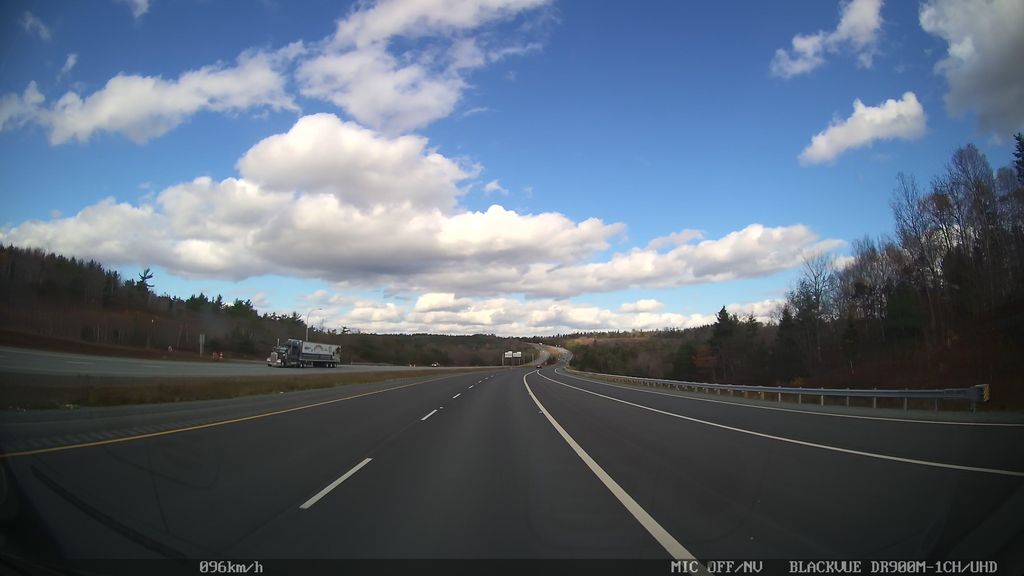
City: halifax